Question: after i have add 6 or more tabbar on the InterfaceBuilder it will automatically generate More Tab. how to customize look and feel of it ? eg Navigation bar color.

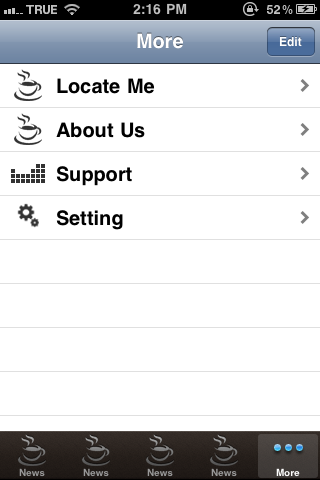
Answer: You can take a look at the 'moreNavigationController' property of 'UITabBarController'. It is a 'NavigationController', you cannot replace it but maybe you can change the color of the top bar.